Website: home-depot
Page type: billing-address
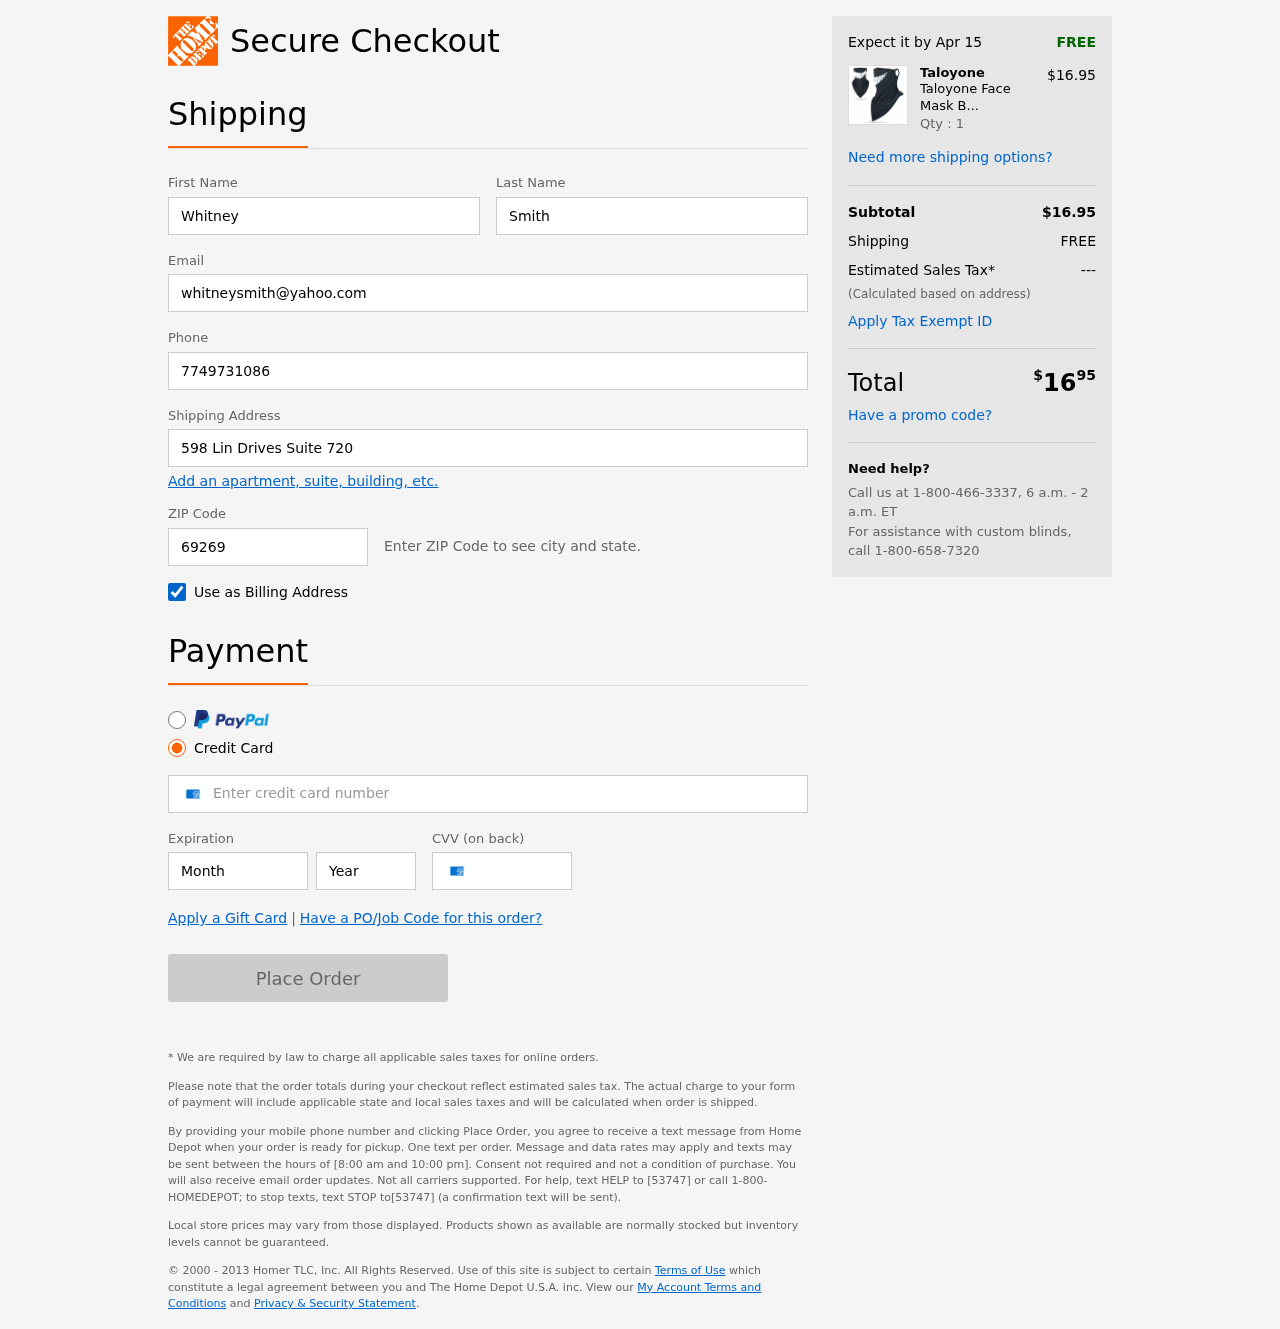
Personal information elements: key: PII_FIRSTNAME
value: Whitney
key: PII_LASTNAME
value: Smith
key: PII_EMAIL
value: whitneysmith@yahoo.com
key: PII_PHONE
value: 7749731086
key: PII_STREET
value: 598 Lin Drives Suite 720
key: PII_POSTCODE
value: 69269
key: PII_CARD_NUMBER
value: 3424 4637 1756 539
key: PII_CARD_EXPIRY_MONTH
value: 09
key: PII_CARD_CVV
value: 1651
Product elements: key: PRODUCT1_BRAND
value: Taloyone
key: PRODUCT1_NAME
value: Taloyone Face Mask Bandanas Neck Gaiter Ear Loops Face Balaclava Non Slip Light Cool Breathable Band
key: PRODUCT1_PRICE
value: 16.95
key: PRODUCT1_QUANTITY
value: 1
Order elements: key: ORDER_DELIVERY_DATE
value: Apr 15
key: ORDER_SUBTOTAL
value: $16.95
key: ORDER_SHIPPING_COST
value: FREE
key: ORDER_TAX
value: ---
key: ORDER_TOTAL2
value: $1695